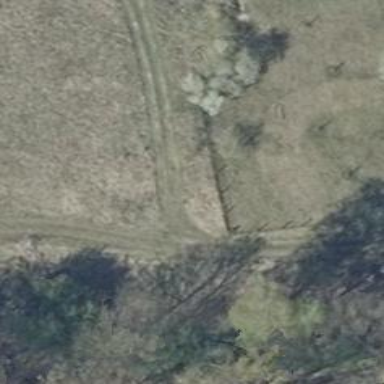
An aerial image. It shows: Grass track with grade5 tracktype.